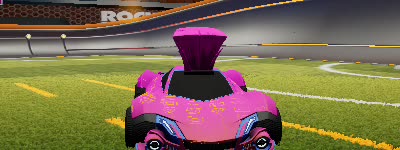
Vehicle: werewolf